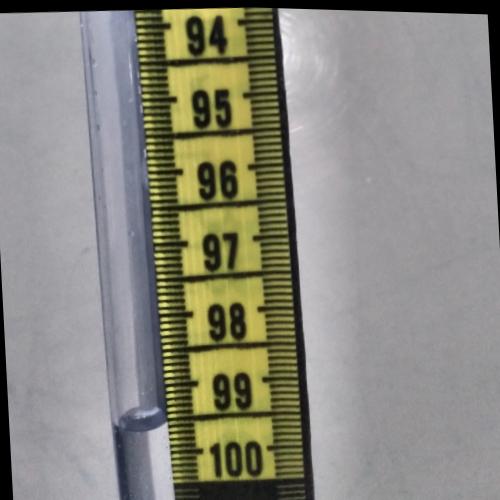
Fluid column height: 99.1 cm